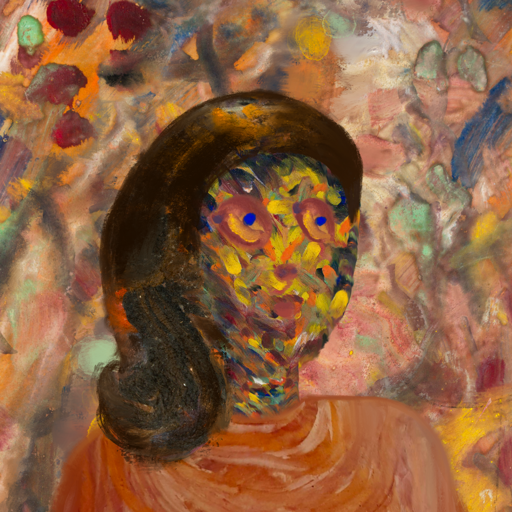
Background: Mother_And_Son_Mother, Head And Neck Side: An_Impression, Face Side: Mother_And_Son_Son, Bust: Pious_Lady, Hair Side: Gypsy_Queen, Head Accessory: Blank, Second Necklace: Blank, Necklace: Blank, Baby: Blank